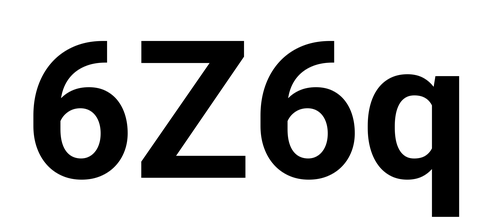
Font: Roboto_Bold